Aerial crown-view tile of a tropical tree (Barro Colorado Island, Panama), acquired 20250414:
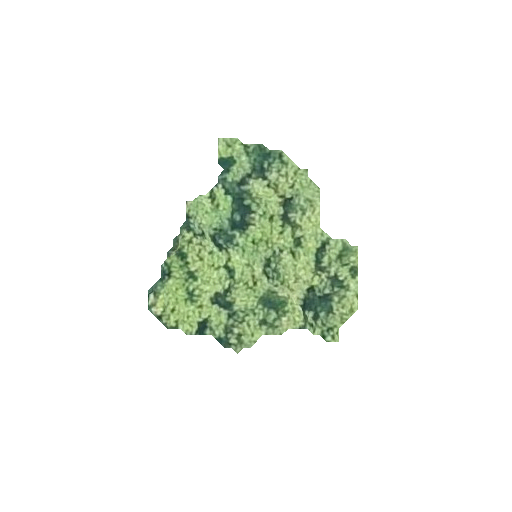
Species: Tachigali panamensis
GBIF accepted scientific name: Tachigali panamensis
Crown area: 42.822 m²